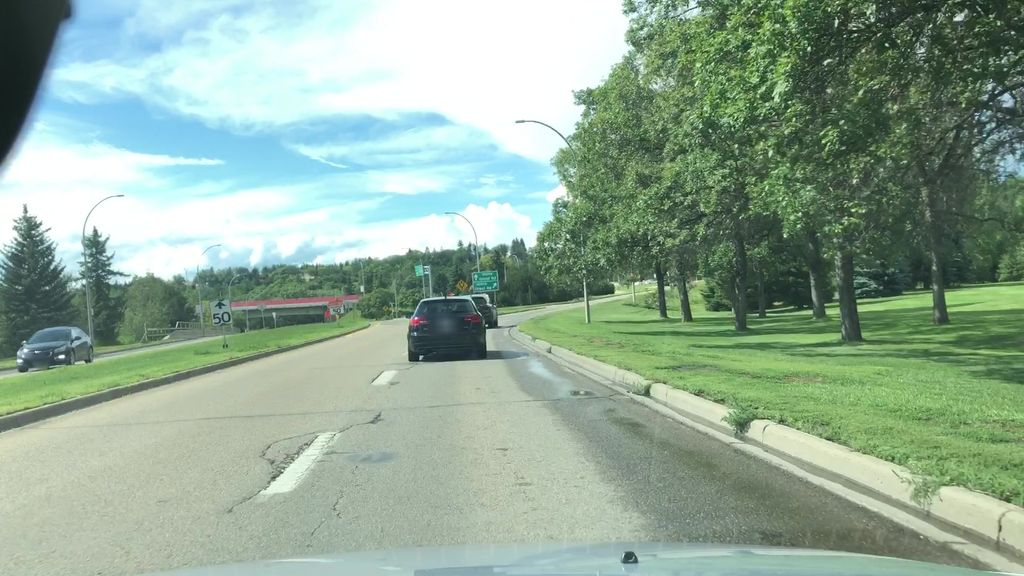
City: edmonton